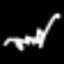
Label: squiggle